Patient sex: F
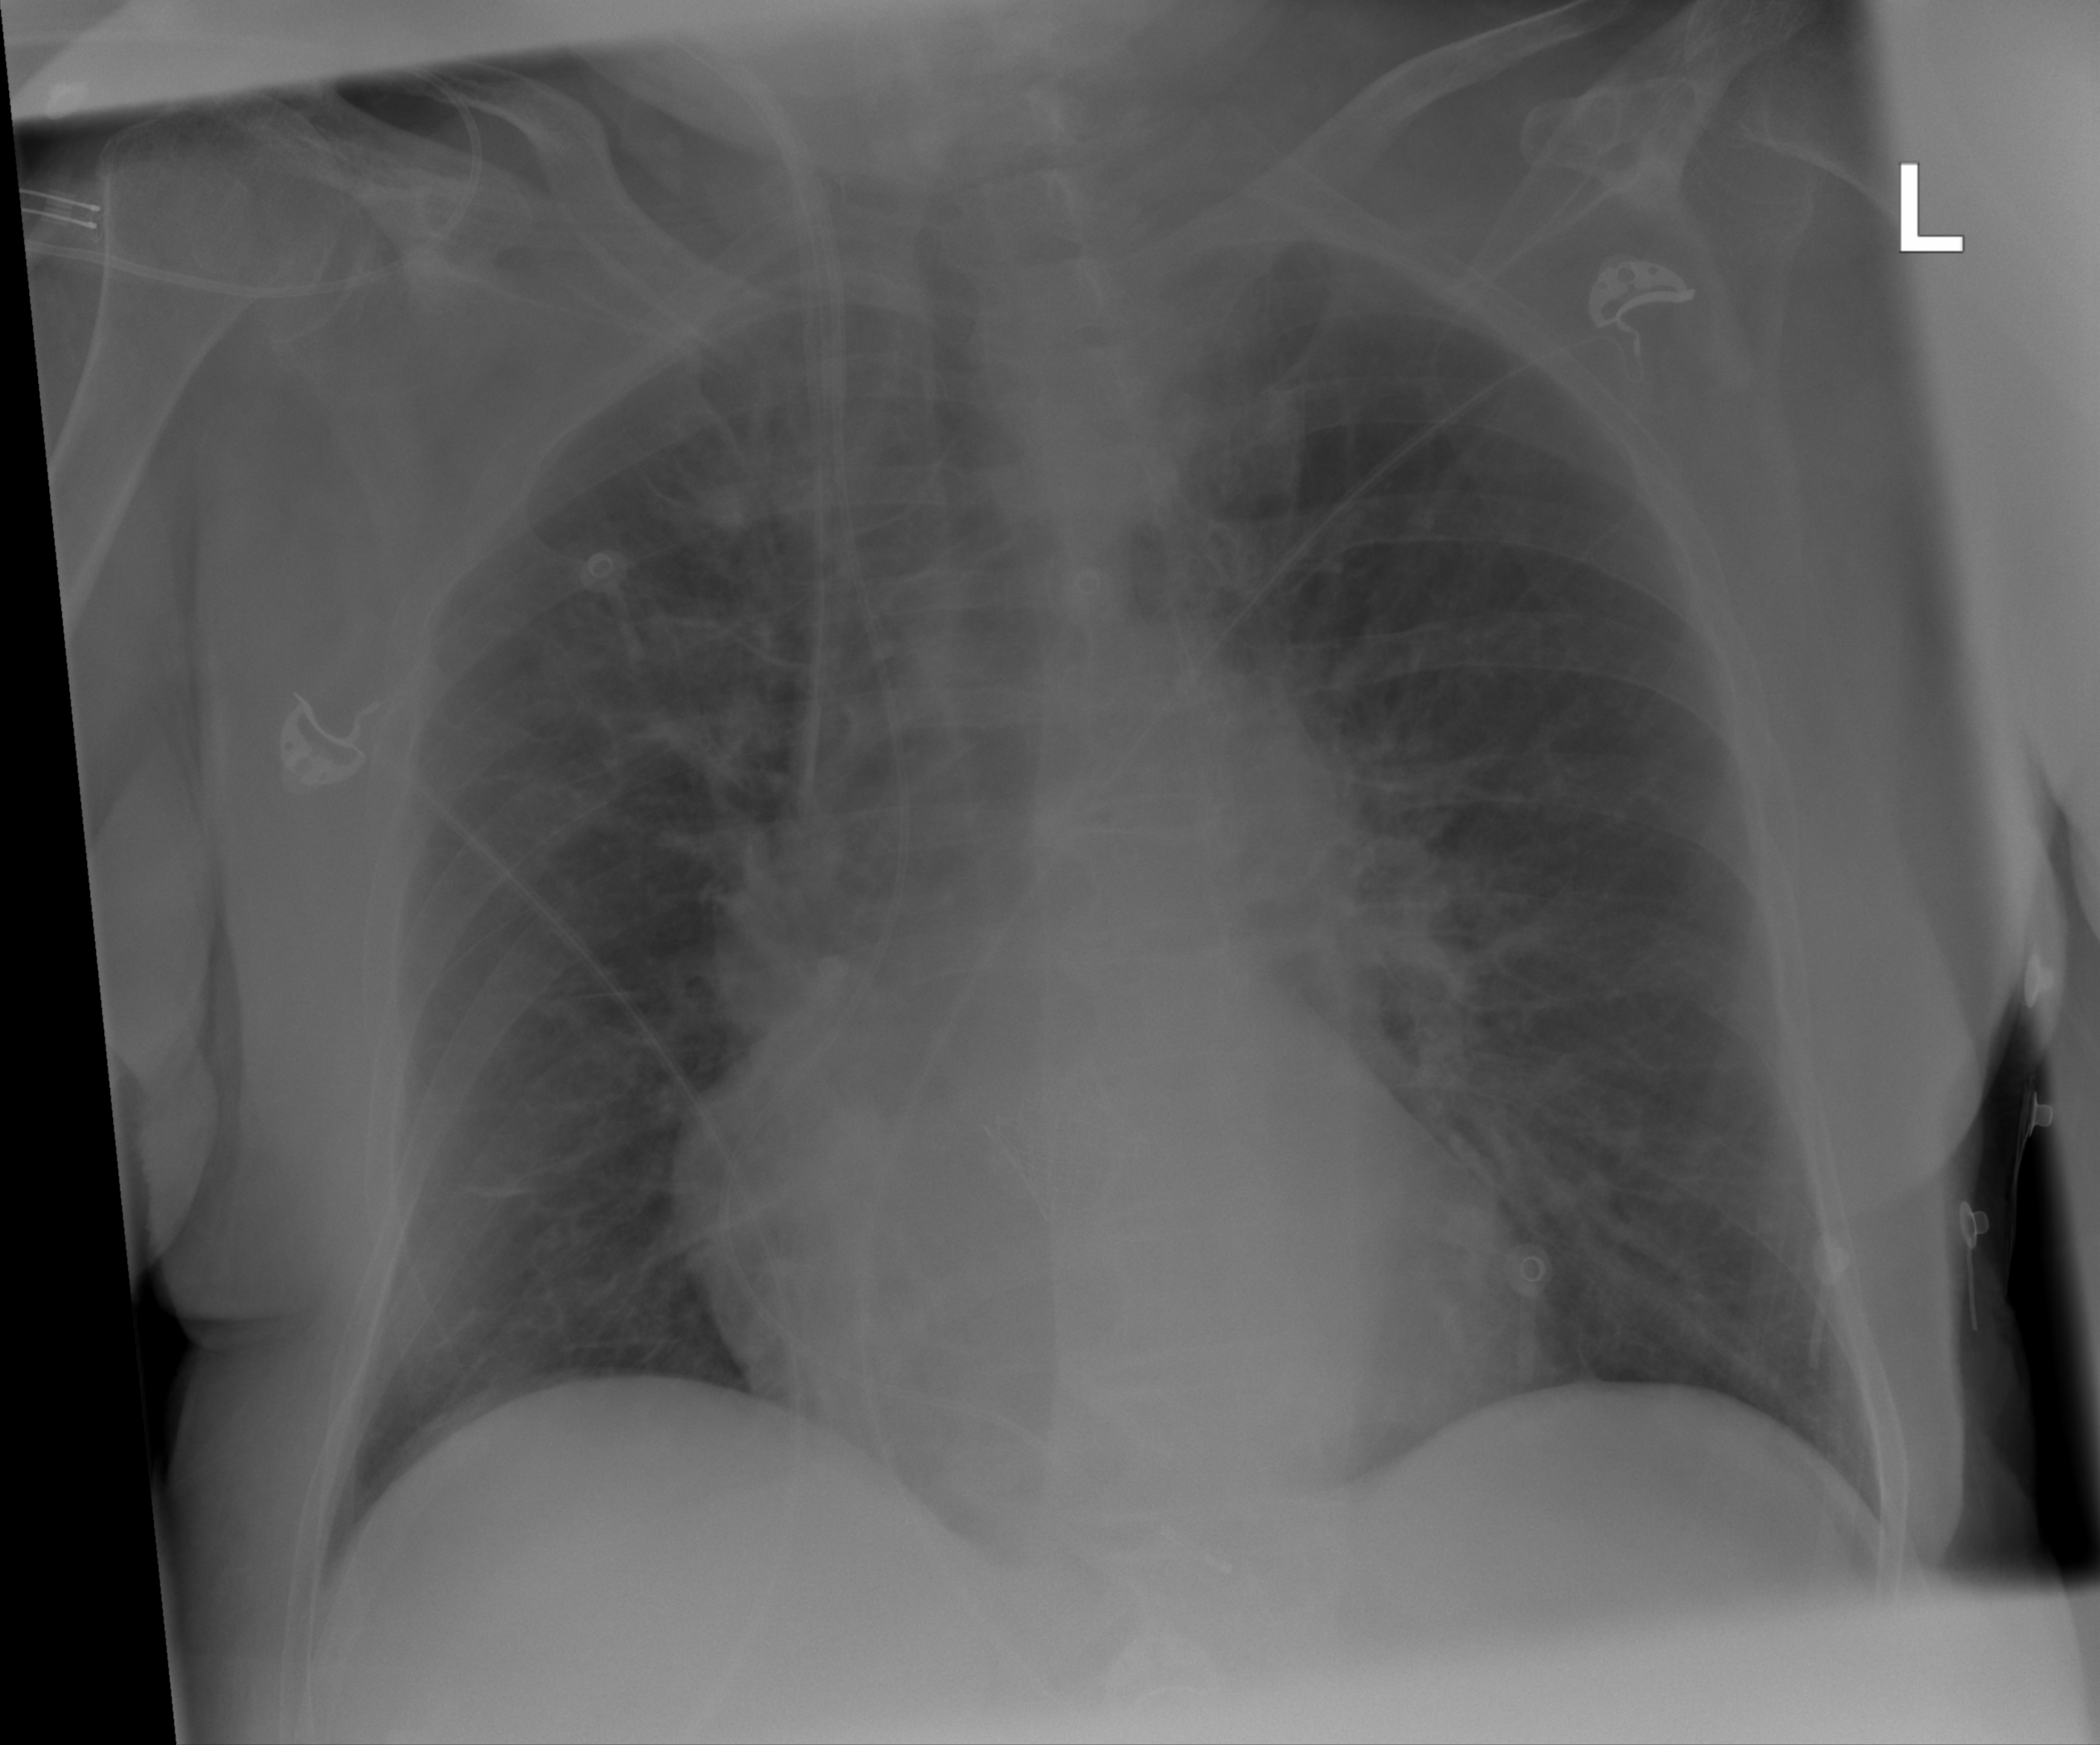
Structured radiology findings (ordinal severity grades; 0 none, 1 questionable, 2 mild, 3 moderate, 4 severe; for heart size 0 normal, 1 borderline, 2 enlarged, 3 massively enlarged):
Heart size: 2
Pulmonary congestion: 3
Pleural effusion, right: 0
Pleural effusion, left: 0
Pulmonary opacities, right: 2
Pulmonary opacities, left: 0
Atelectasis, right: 2
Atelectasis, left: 0